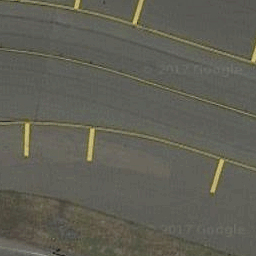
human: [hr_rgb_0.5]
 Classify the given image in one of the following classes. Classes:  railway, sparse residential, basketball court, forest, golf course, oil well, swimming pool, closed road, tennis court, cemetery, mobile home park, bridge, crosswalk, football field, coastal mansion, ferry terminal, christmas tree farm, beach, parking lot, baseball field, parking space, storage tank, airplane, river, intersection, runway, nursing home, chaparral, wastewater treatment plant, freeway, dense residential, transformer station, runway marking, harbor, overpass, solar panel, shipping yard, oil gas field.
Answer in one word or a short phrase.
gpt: runway marking